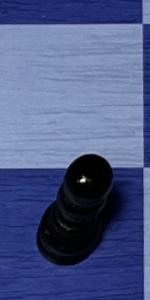
Label: Pawn_Black